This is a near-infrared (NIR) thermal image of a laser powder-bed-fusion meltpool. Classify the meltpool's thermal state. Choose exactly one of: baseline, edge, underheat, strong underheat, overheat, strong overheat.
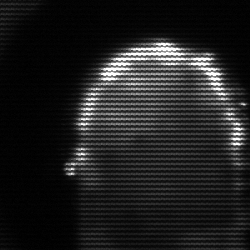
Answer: baseline